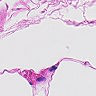
Metastatic tissue present: no